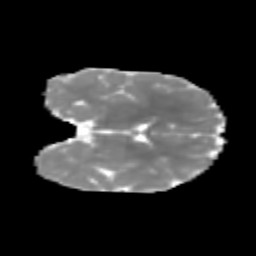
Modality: MD
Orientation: coronal
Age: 6
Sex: female
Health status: healthy